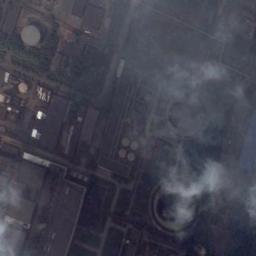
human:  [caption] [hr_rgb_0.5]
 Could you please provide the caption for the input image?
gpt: Here are two thermal power stations that are emitting smoke .

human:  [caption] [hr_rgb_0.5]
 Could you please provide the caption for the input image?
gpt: Neatly planned plant and equipment in the thermal power station, two cooling towers are steaming .

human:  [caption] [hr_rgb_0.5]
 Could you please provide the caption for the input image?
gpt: The thermal power station is next to some buildings and trees with white mist above .

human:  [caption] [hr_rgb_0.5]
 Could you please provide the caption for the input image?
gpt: There are many buildings next to the thermal power station .

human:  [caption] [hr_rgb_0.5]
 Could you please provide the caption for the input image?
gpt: There are some buildings on the thermal power station .